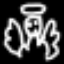
Label: angel